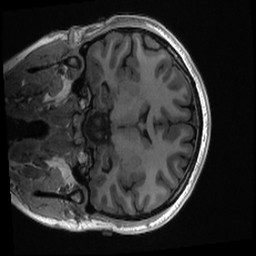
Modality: T1w
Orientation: coronal